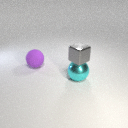
large purple rubber sphere to the left of large cyan metal sphere